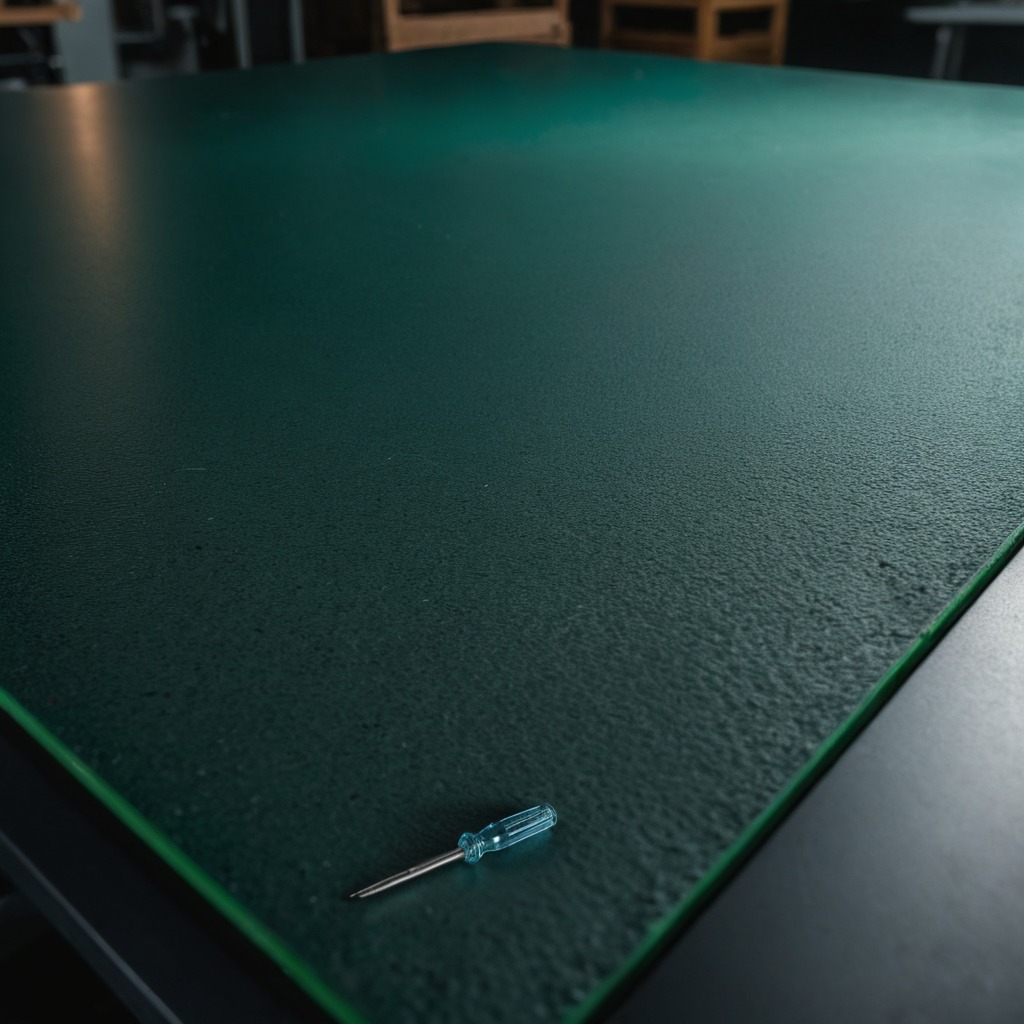
A screwdriver lying on a clean granite tabletop